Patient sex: M
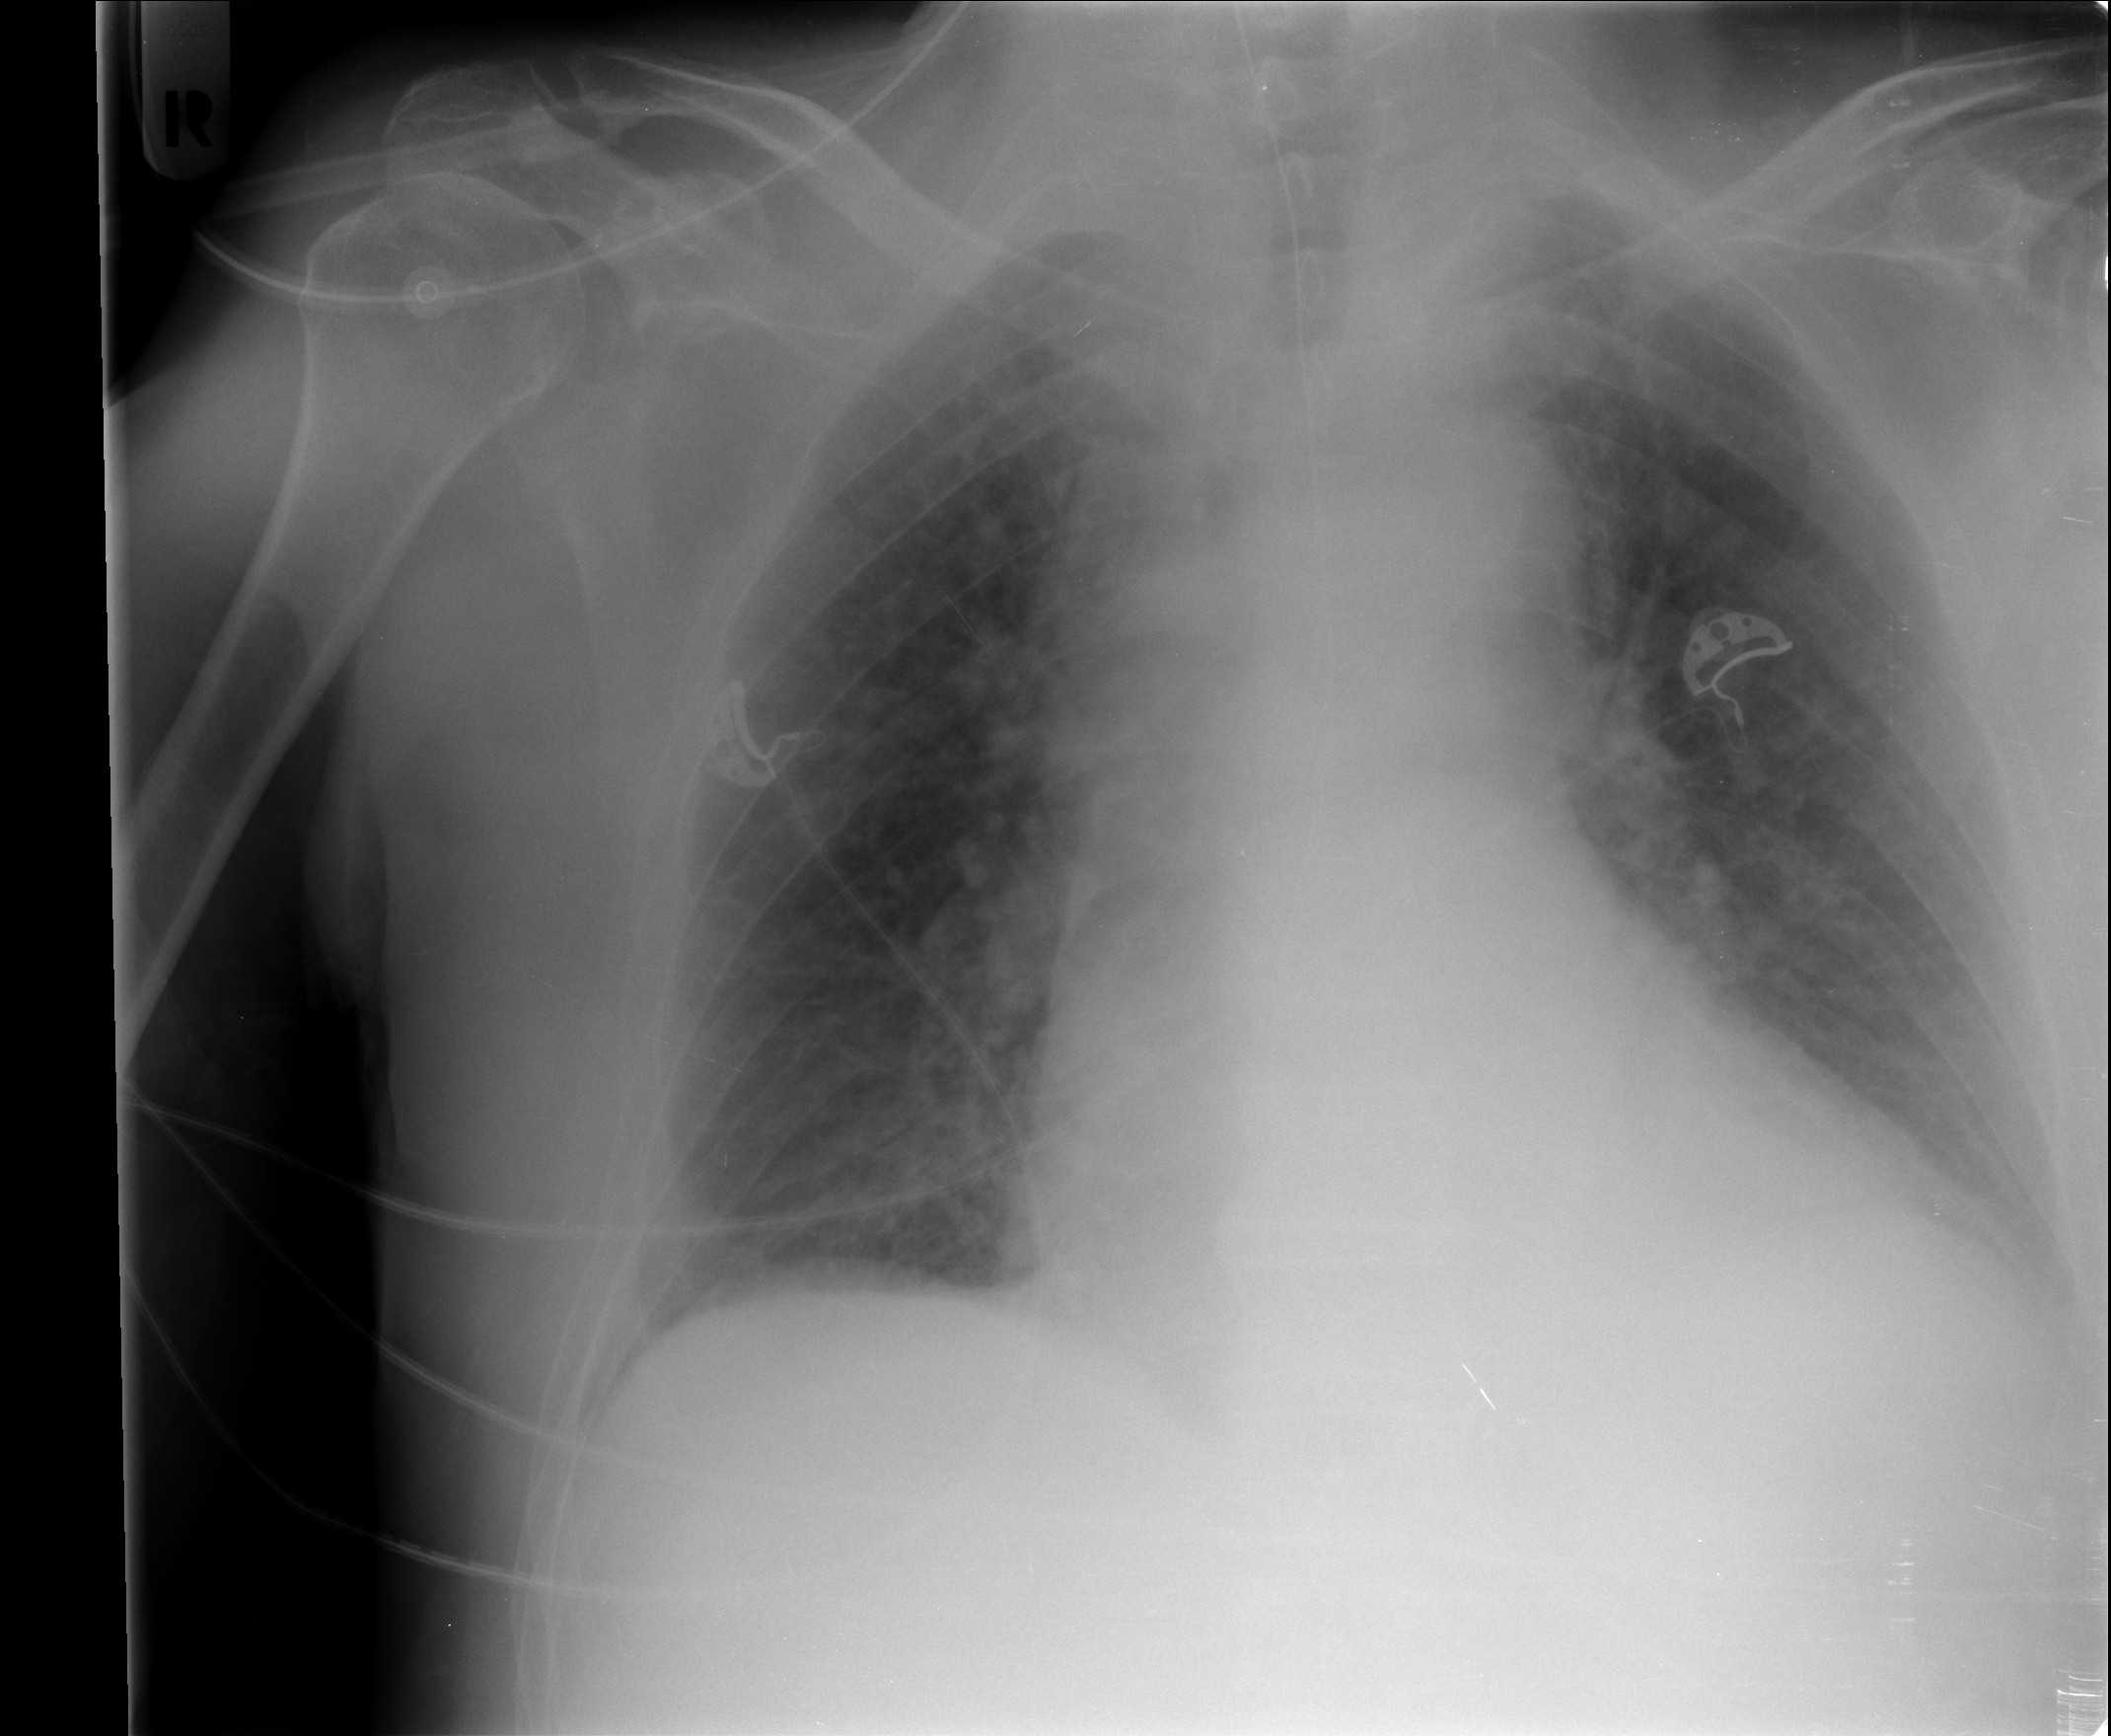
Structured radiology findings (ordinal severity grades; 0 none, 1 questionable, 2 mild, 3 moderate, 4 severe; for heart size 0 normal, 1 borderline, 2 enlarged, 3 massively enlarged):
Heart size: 2
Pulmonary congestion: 2
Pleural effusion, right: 0
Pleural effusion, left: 1
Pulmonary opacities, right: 2
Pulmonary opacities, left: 2
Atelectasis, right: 1
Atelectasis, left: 1